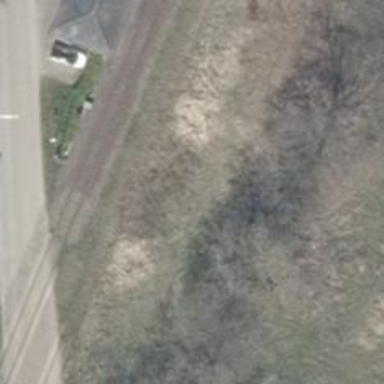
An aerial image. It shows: Abandoned railway yard is depicted.